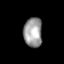
Tissue: skin
Cell type: Epithelial cells
Senescence score: 0.2403
Nuclear area (px): 537
Mean DAPI intensity: 156.523